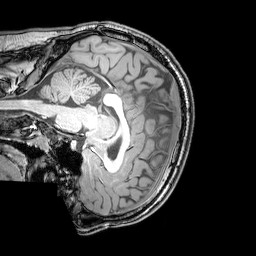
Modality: T1w
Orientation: sagittal
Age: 25
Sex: male
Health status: healthy
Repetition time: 0.081 s
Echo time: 0.037 s